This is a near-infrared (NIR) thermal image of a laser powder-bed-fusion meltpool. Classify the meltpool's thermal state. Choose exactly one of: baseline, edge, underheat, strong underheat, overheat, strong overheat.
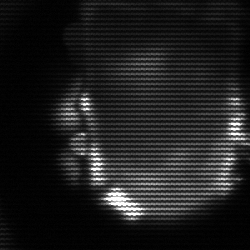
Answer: baseline